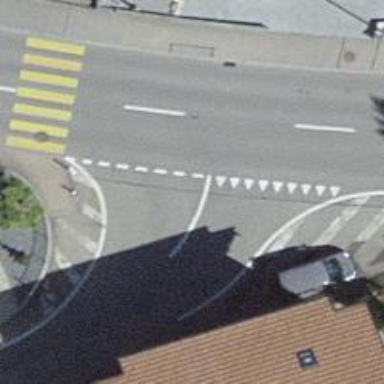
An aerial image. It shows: Road with "give way" sign.